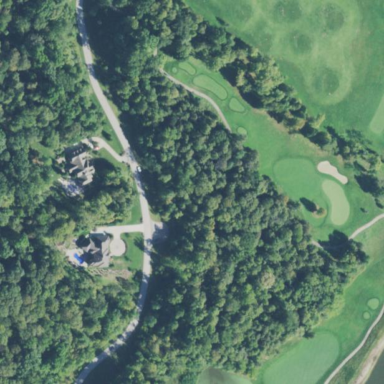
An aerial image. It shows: Area with grass used as rough in golf course.